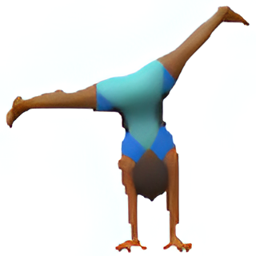
Name: man doing cartwheel type 5
Emoji: 🤸🏾‍♂️
Group: People & Body
Sub-group: person-sport